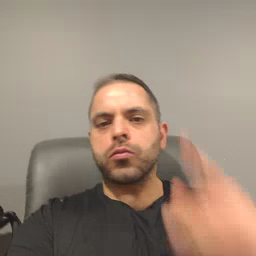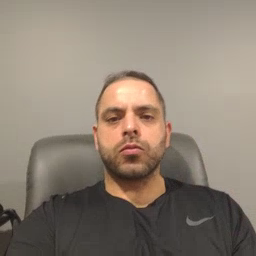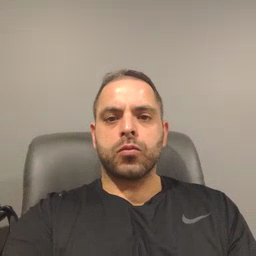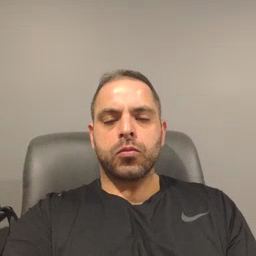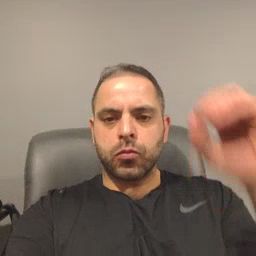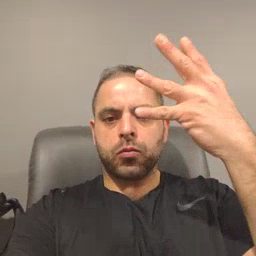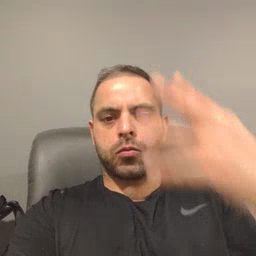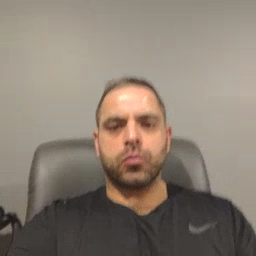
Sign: sun